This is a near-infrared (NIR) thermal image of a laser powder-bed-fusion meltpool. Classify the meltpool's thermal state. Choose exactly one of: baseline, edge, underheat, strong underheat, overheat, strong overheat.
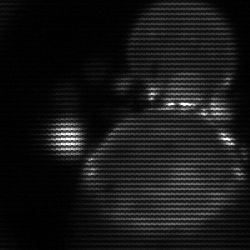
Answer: edge